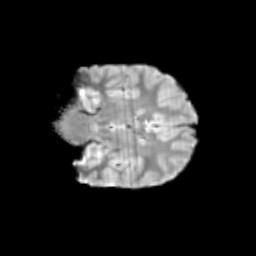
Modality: T2w
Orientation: coronal
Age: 11
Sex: male
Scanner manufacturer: siemens
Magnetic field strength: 3 T
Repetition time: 3.8 s
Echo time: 0.07 s